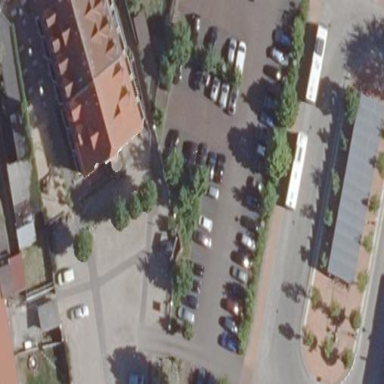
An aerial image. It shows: Bus station.